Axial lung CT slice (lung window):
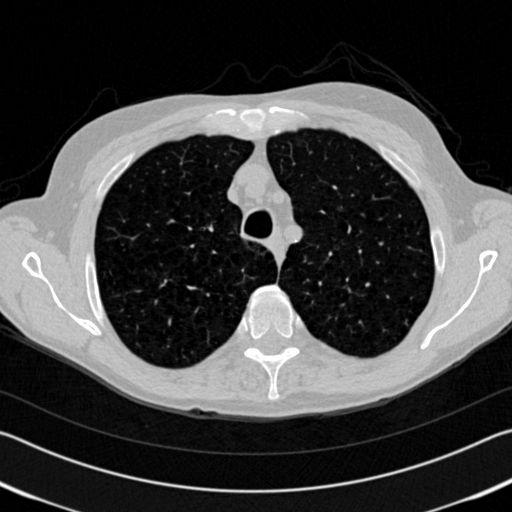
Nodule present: no